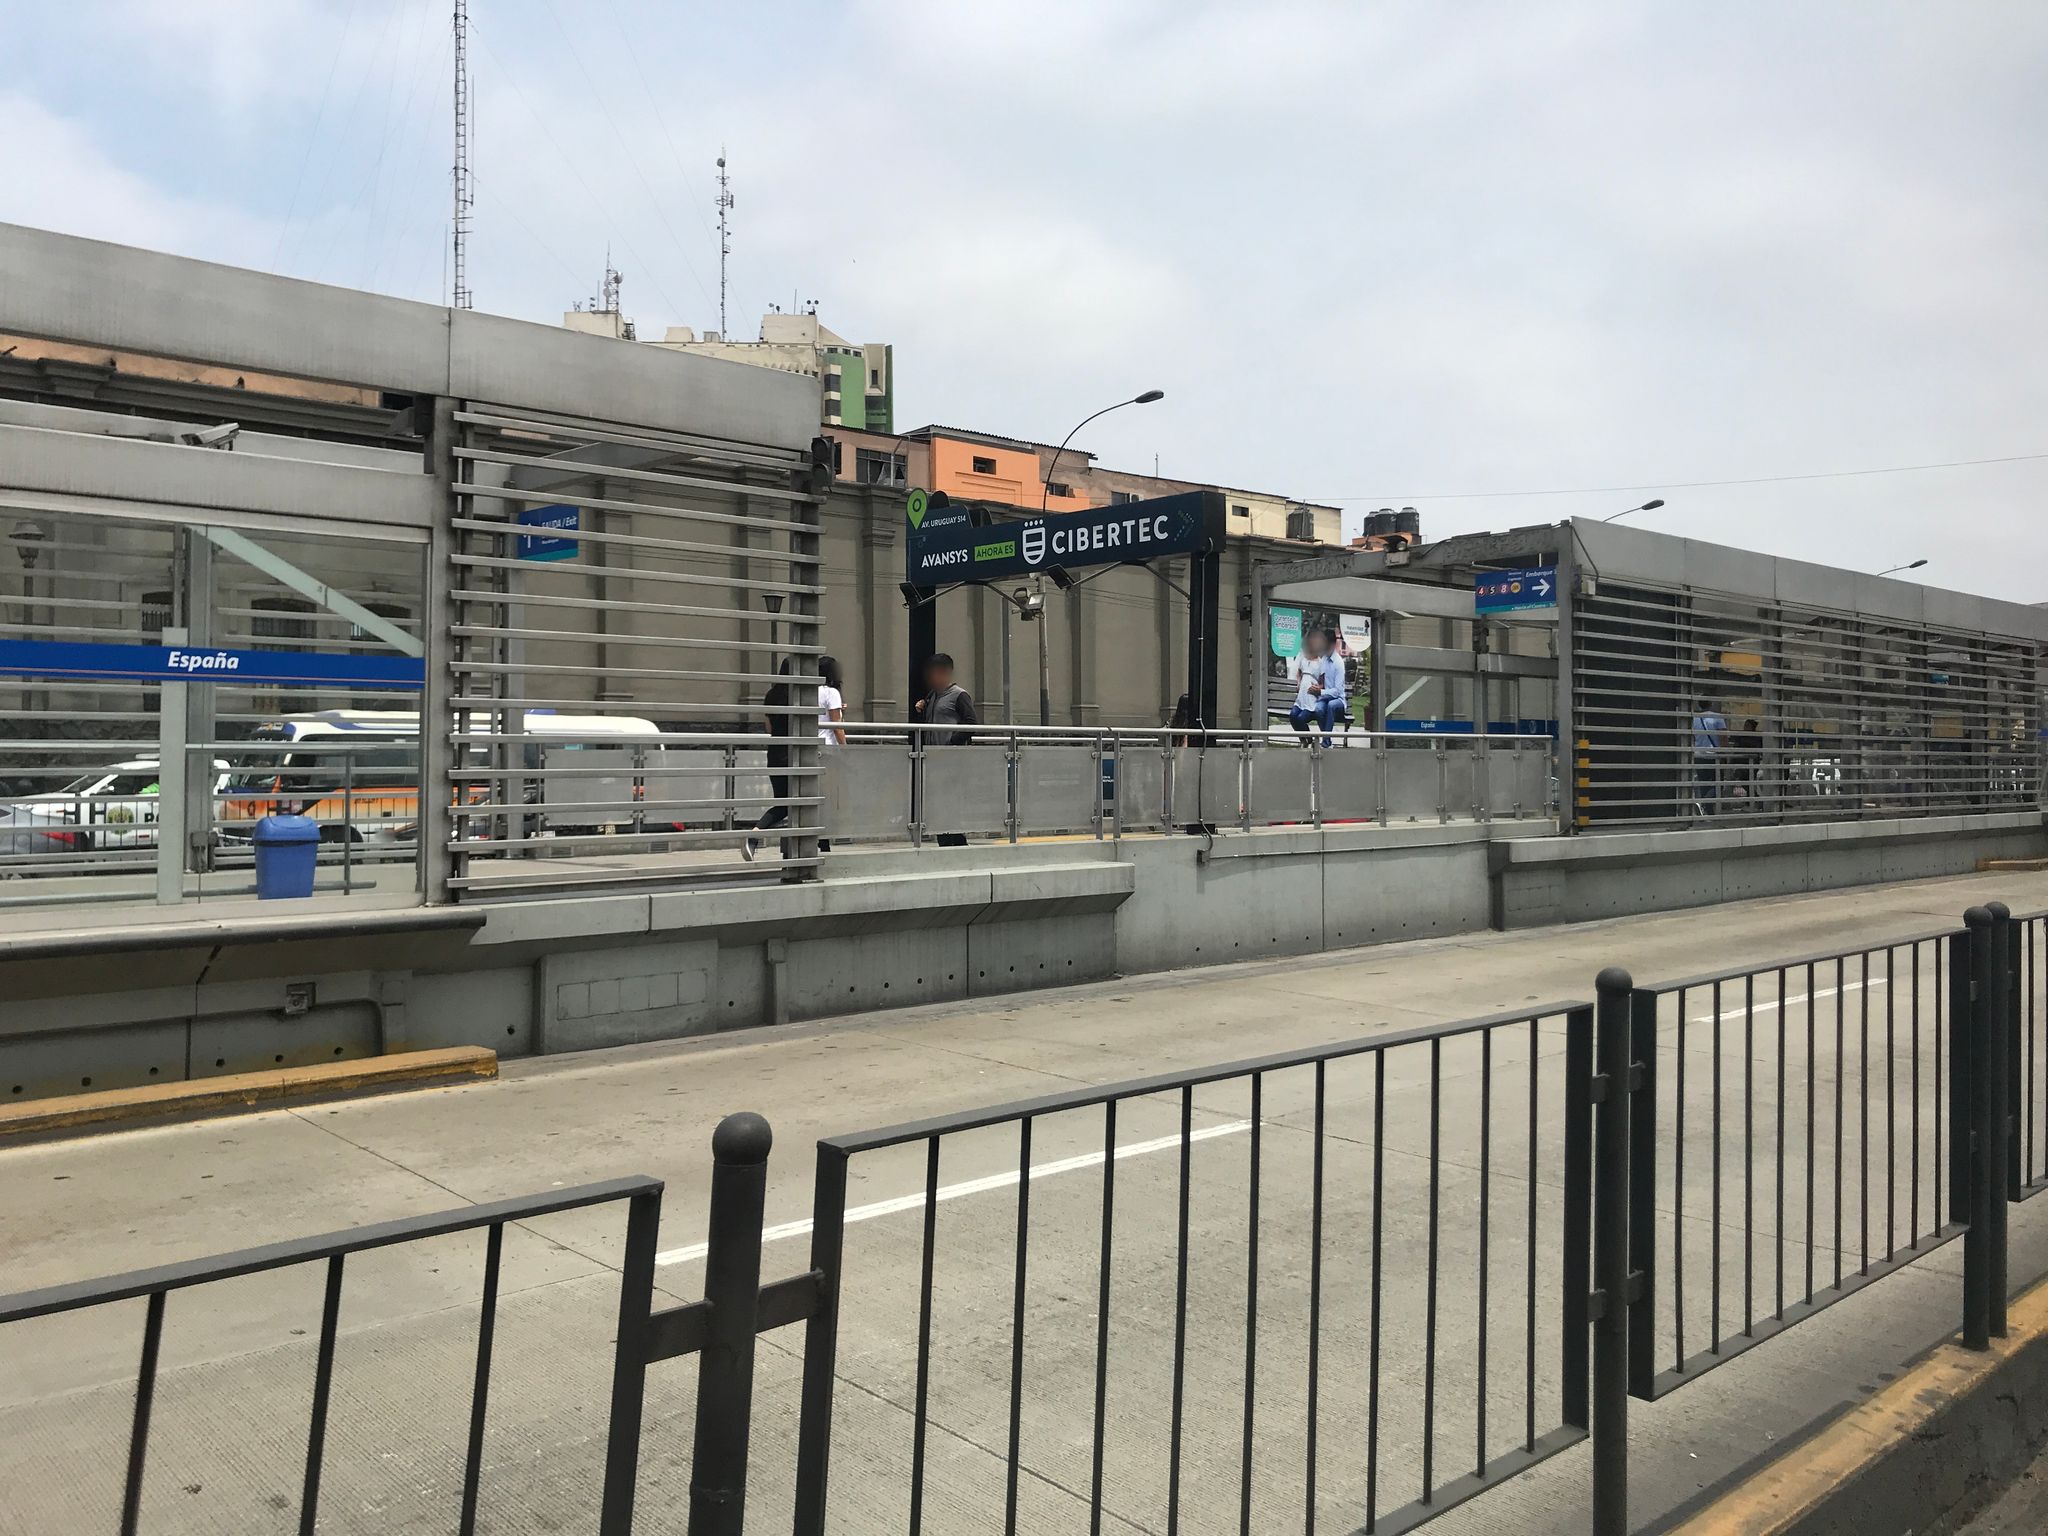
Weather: snowy
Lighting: day
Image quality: good
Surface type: walking surface
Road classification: footway, bus_stop
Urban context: urban centre
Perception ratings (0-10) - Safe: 0.42, Lively: 3.55, Beautiful: 2.37, Boring: 1.54, Depressing: 7.59, Wealthy: 5.19